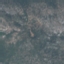
Label: HerbaceousVegetation